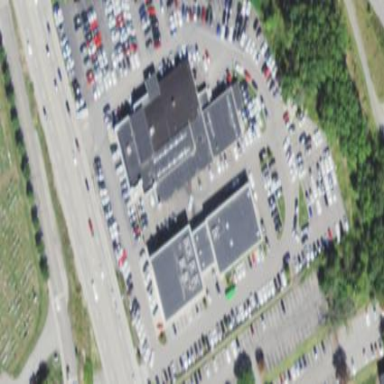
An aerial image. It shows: Retail building housing car shop.